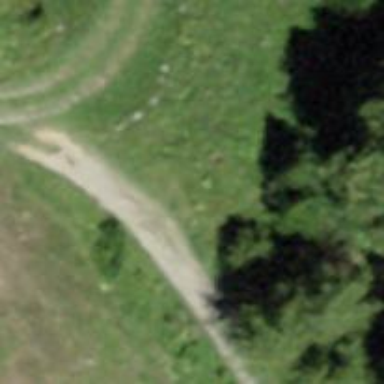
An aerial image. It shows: Path with excellent visibility for trail.